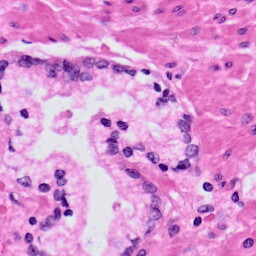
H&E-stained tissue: Prostate